Field crop: tomato
Growth stage: 1
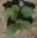
Species: solanum